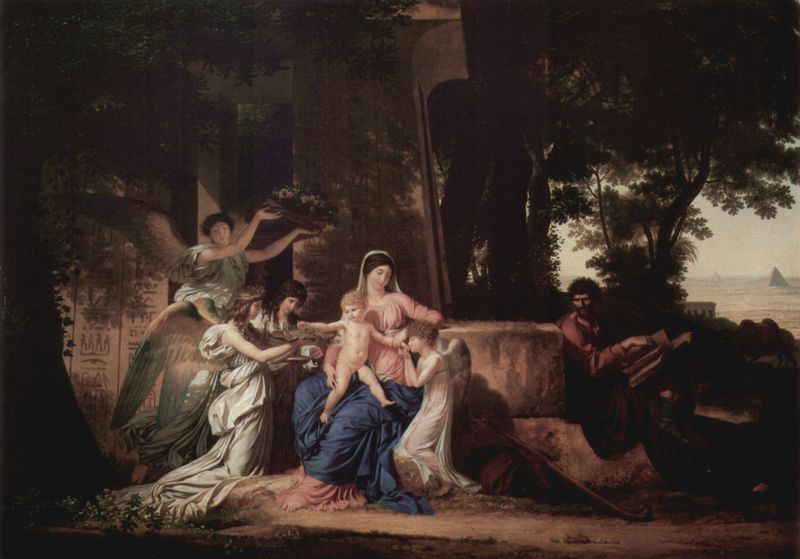
Titel: Rast auf der Flucht nach Ägypten
Künstler: Louis Gauffier
Standort: Poitiers
Institution: Musée de la Ville de Poitiers
Schlagwörter: akt, baum, berg, blau, dunkel, feder, felsen, flügel, gemälde, himmel, laub, mann, meer, nackt, schatten, wasser, weiß, wolken, baumstämme, bäume, fluss, frauen, grün, landschaft, menschen, mädchen, ocker, sand, see, sitzen, blumen, braun, frau, haar, hell, hintergrund, kleid, kleider, licht, männer, schwarz, szene, gebäude, park, rot, weg, wolke, beige, gesellschaft, malerei, wand, arme, bibel, falten, federn, johannes, mensch, schale, stein, steine, öl, bach, baumstamm, horizont, natur, strauch, busch, gewässer, pfad, boden, gewand, haare, sitzend, gewänder, kind, klassizismus, mutter, personen, person, rosa, wald, brunnen, kinder, stock, engel, putte, putto, kuss, ruhe, düster, stab, bündel, fels, wüste, mauer, baby, pause, rast, querformat, blue, women, dress, green, woman, kopftuch, inschrift, lesen, maler, korb, pink, brown, junge, nazarener, baumkrone, baumkronen, flucht, versteckt, wände, ruine, knabe, buch, babys, bluemn, schriftsteller, leinwand, allegorie, mythologie, wood, christus, jesus, mauern, schreiben, antik, angel, angels, fruit, man, naked, nude, tree, ocean, sea, ship, water, trees, hain, antikisierend, boy, child, tempel, forest, light, schreiber, pyramide, putten, maria, madonna, anbetung, klassik, mother, myth, tempera, rein, freie, wings, blumenkorb, antikisch, josef, bube, verkündigung, klassisch, reading, ägyptisch, monument, ägypten, unschuld, ancient, temple, jesuskind, wans, hai, tafeln, rose, book, christ, maris, beig, rauen, gaben, evangelist, hilf, pyramiden, flucht nach ägypten, hyroglyphen, geschützt, gemäkde, mary, hl familie, schrifttafeln, kissing, mutter mit kind, bat, wing, babz, darbringen, wandw, hieroklyphen, bath, holy, tomb, baumkronenw, maroa, ruhe auf der flucht nach ägypt, egypt, infant, jesus christ, cariats, reader, f, maria jesus, #mauer, marie, enfel, clearing, nackter  junge, blaufrauen, enfant, our lady, hieroglyphics, egipt, hieroglyphs, gerogliphic, geroglyphic